Interaction volume radius: 10 \u00c5
Interaction volume height: 40 \u00c5
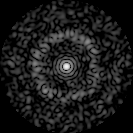
Disorder parameter: 0.8203